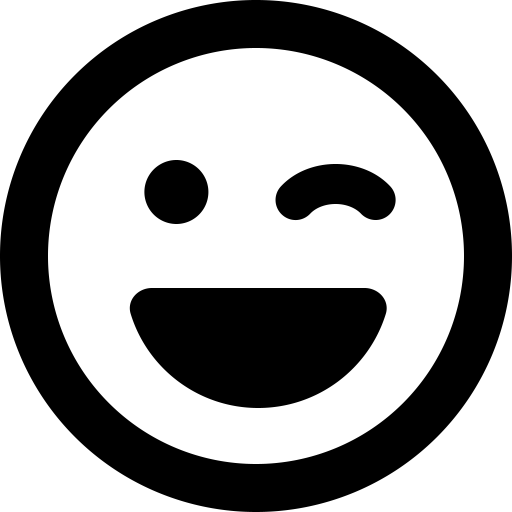
Tags: icon, FontAwesome, fa-icon, outline, face, laugh, wink